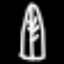
Label: leaf